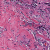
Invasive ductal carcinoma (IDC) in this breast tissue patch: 0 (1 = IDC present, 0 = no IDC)